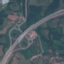
Land use / land cover class: Highway